Interaction volume radius: 5 \u00c5
Interaction volume height: 25 \u00c5
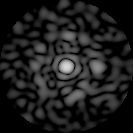
Disorder parameter: 0.8683